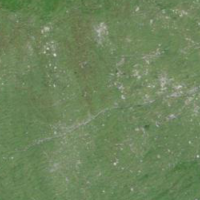
EUNIS habitat code: 26
Species observed at this site:
Pilosella officinarum